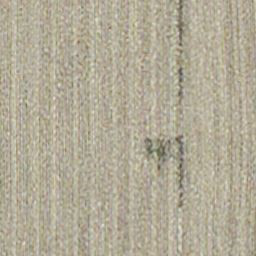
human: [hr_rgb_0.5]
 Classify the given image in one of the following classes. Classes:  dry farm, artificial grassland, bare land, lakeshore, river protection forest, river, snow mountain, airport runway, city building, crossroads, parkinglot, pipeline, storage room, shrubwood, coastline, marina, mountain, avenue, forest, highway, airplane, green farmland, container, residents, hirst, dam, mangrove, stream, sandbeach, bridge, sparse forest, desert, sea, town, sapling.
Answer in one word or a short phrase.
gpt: dry farm